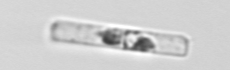
Label: Guinardia_delicatula